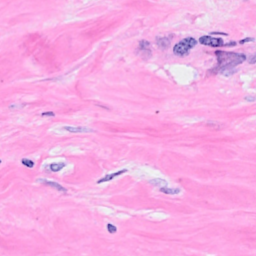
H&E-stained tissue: Breast